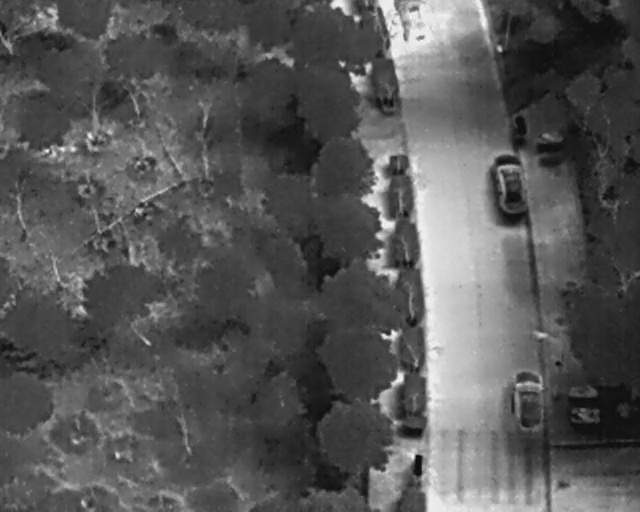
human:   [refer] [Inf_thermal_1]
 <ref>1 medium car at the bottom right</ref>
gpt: <box>[[76, 75, 88, 83, 2]]</box>